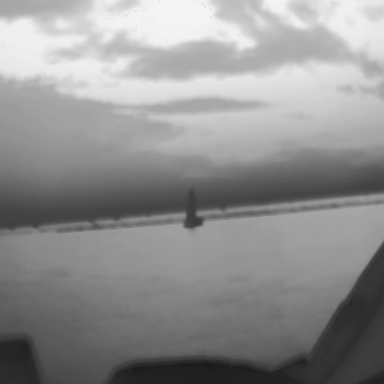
There is a sailboat in the infrared image.